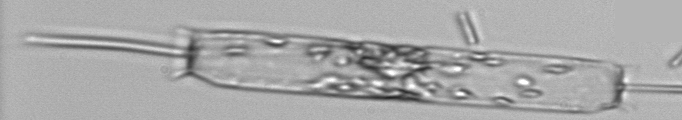
Label: Ditylum_brightwellii